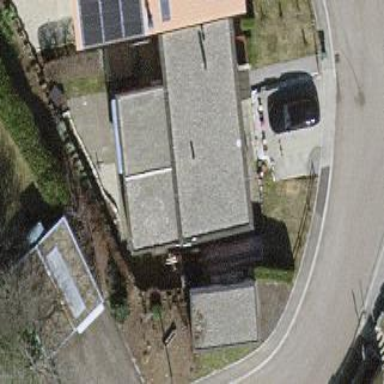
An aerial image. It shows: Flat-roofed house.